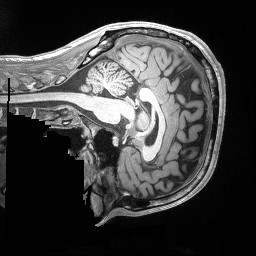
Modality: T1w
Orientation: sagittal
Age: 27
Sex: male
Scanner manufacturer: siemens
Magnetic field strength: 3 T
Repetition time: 2.2 s
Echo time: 0.00169 s